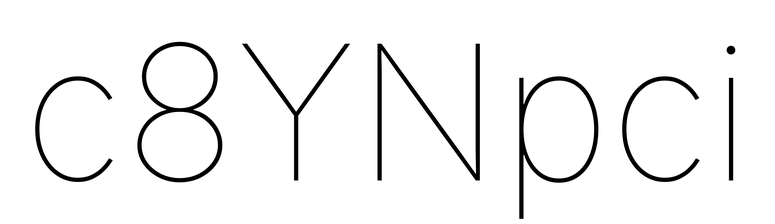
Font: Inter_Thin